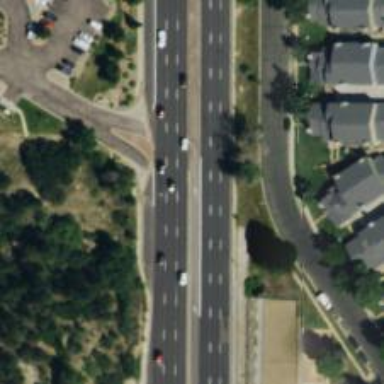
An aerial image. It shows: Primary link road with asphalt surface.